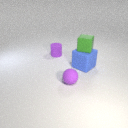
large blue rubber cube below small green rubber cube